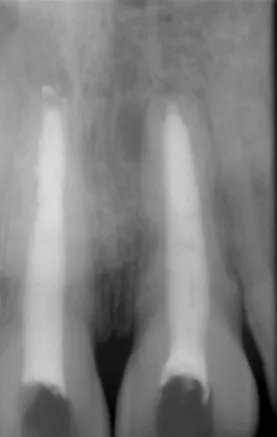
Radiographic appearance at 12 months.
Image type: radiology (x_ray)